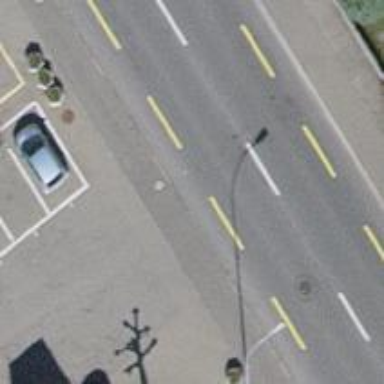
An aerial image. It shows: Unmarked crossing on the road.